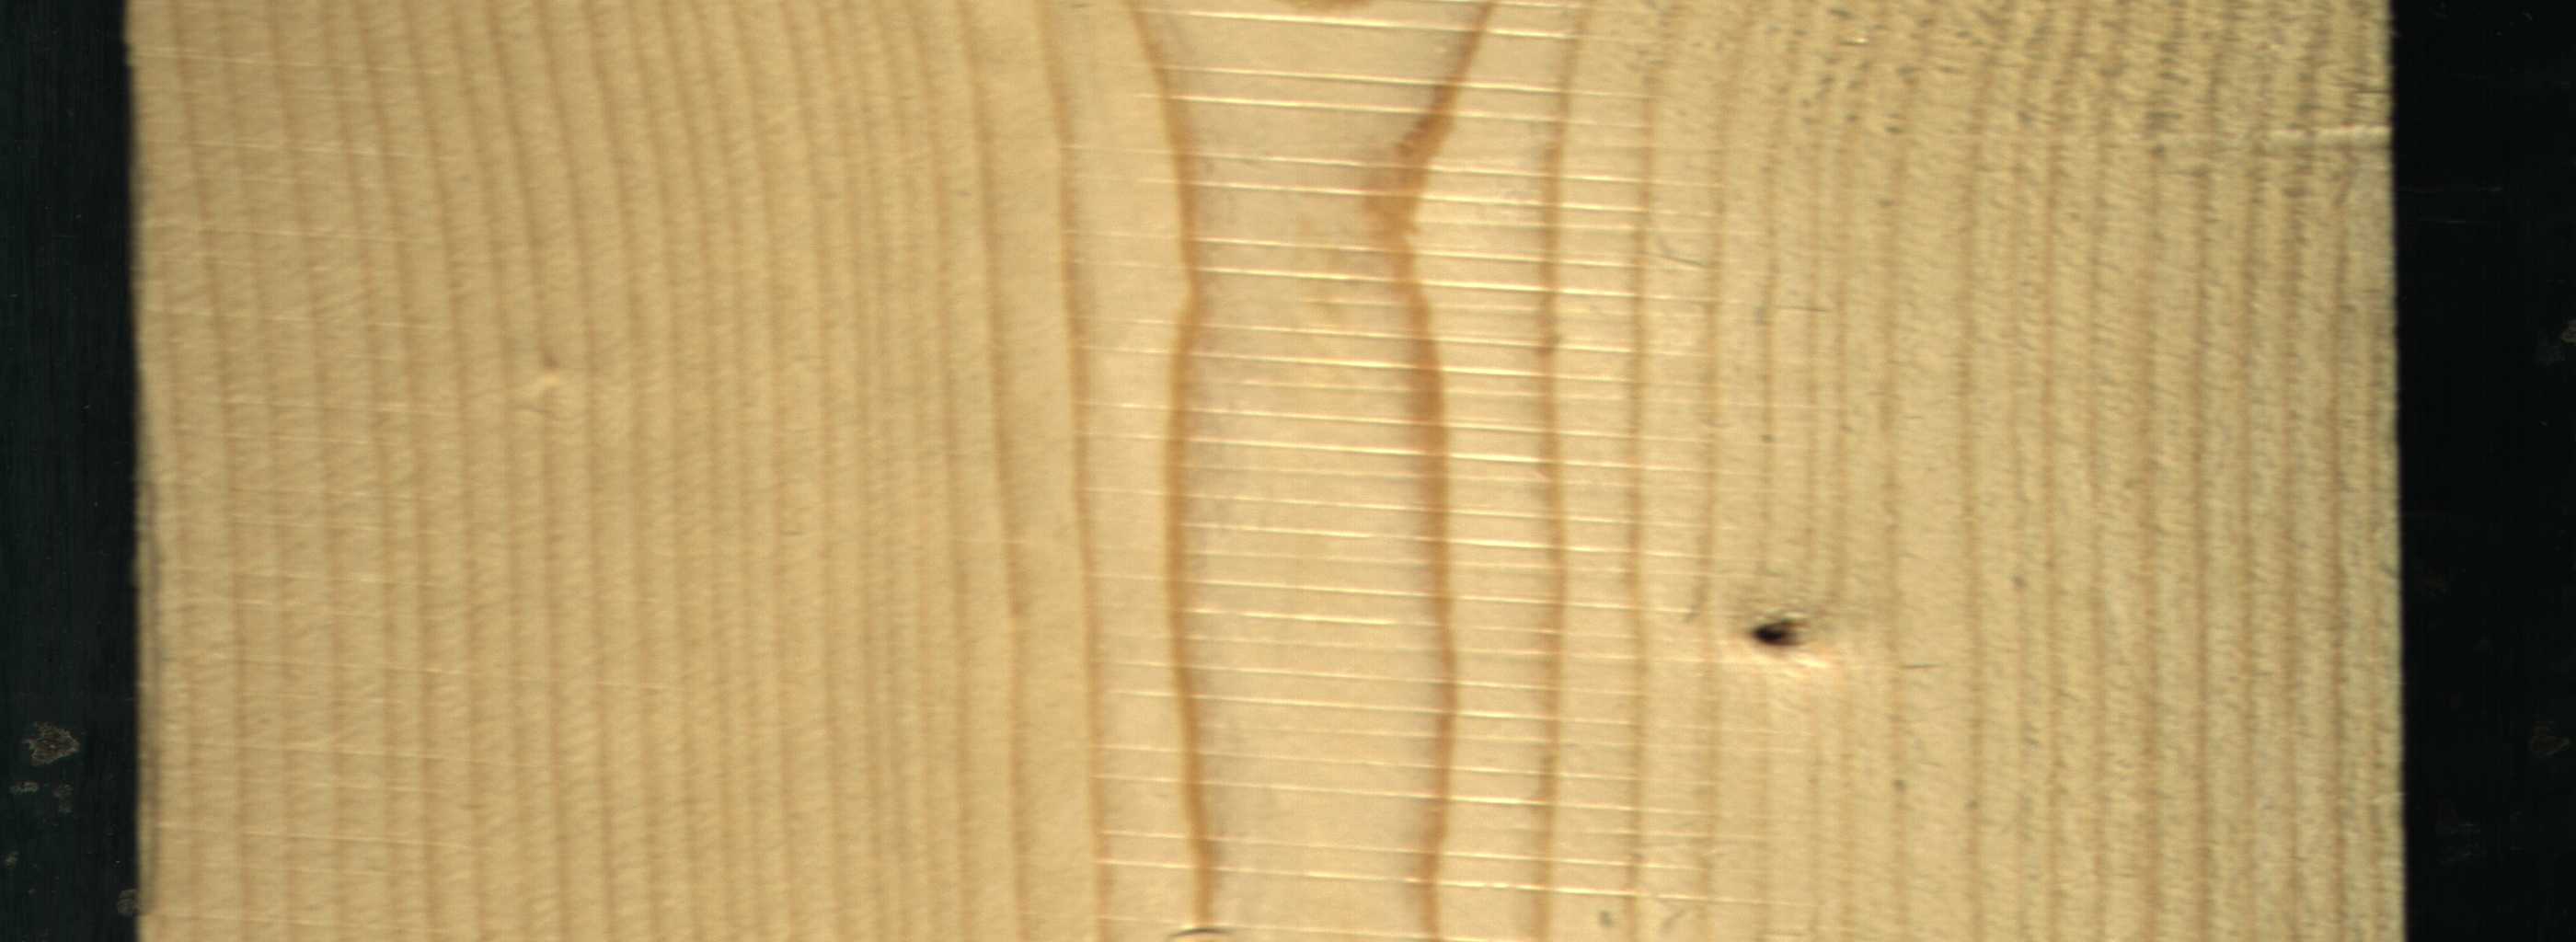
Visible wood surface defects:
Dead_Knot